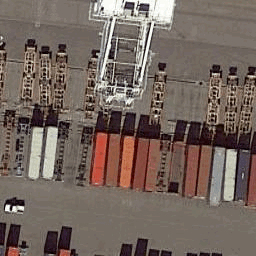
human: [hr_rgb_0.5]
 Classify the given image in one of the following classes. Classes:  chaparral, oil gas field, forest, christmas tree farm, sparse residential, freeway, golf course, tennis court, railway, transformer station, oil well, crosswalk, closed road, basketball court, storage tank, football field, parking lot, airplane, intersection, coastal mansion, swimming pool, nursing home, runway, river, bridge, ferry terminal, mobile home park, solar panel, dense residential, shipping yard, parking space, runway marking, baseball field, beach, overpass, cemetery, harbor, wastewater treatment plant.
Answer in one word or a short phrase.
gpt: shipping yard